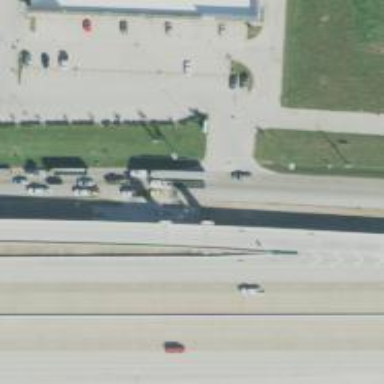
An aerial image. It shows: Toll gantry on the road.